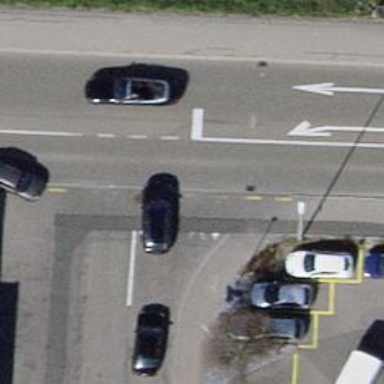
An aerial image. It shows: Primary highway with separate cycleway made of asphalt.